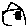
Label: house